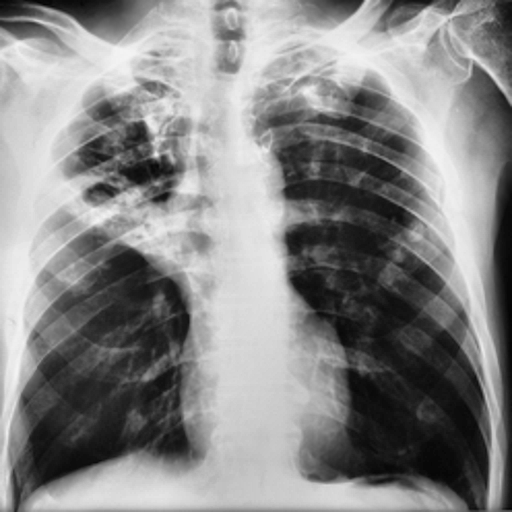
Finding: TUBERCULOSIS